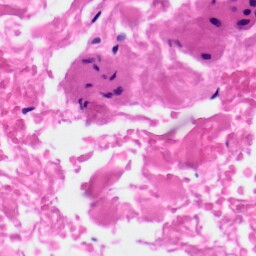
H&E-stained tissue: Skin